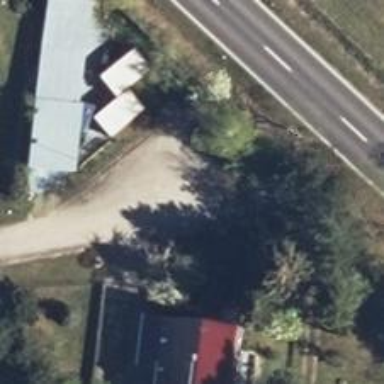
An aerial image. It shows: Turning circle on the road.